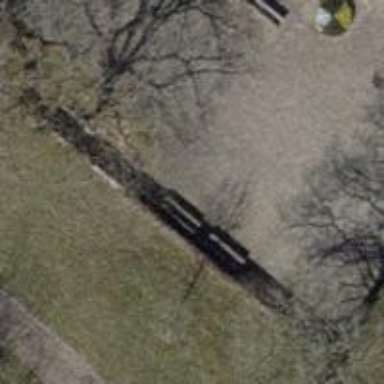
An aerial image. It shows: Brown bench.